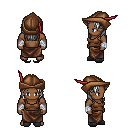
a pixel art fantasy rpg character, male body template, human, dark skin, brown pirate shirt, robe skirt, white long hairstyle, leather cap, white cloth bandages, gray slippers, four views (front, back, left, right), 2x2 character sprite sheet, small pixel art, hard edges, no anti-aliasing